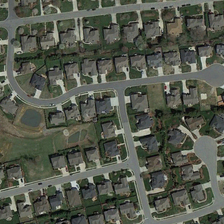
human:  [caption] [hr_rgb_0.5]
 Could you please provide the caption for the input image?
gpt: on both sides of the road were rows of gray roofs .

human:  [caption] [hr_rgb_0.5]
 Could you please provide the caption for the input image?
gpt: these dense houses form a residential area .

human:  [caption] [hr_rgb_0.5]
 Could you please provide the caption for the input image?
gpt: these dense houses form a residential area .

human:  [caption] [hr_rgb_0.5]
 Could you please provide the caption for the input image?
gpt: on both sides of the road were rows of gray roofs .

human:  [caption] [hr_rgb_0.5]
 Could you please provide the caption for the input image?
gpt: on both sides of the road were rows of gray roofs .